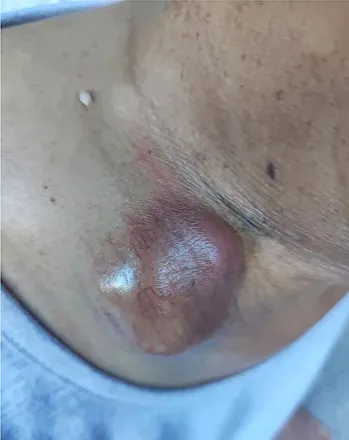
Supraclavicular mass before and after savolitinib treatment. A bulging mass was shown on the right supraclavicular area before treatment with savolitinib (left).
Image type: medical_photograph (other_medical_photograph)